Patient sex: F
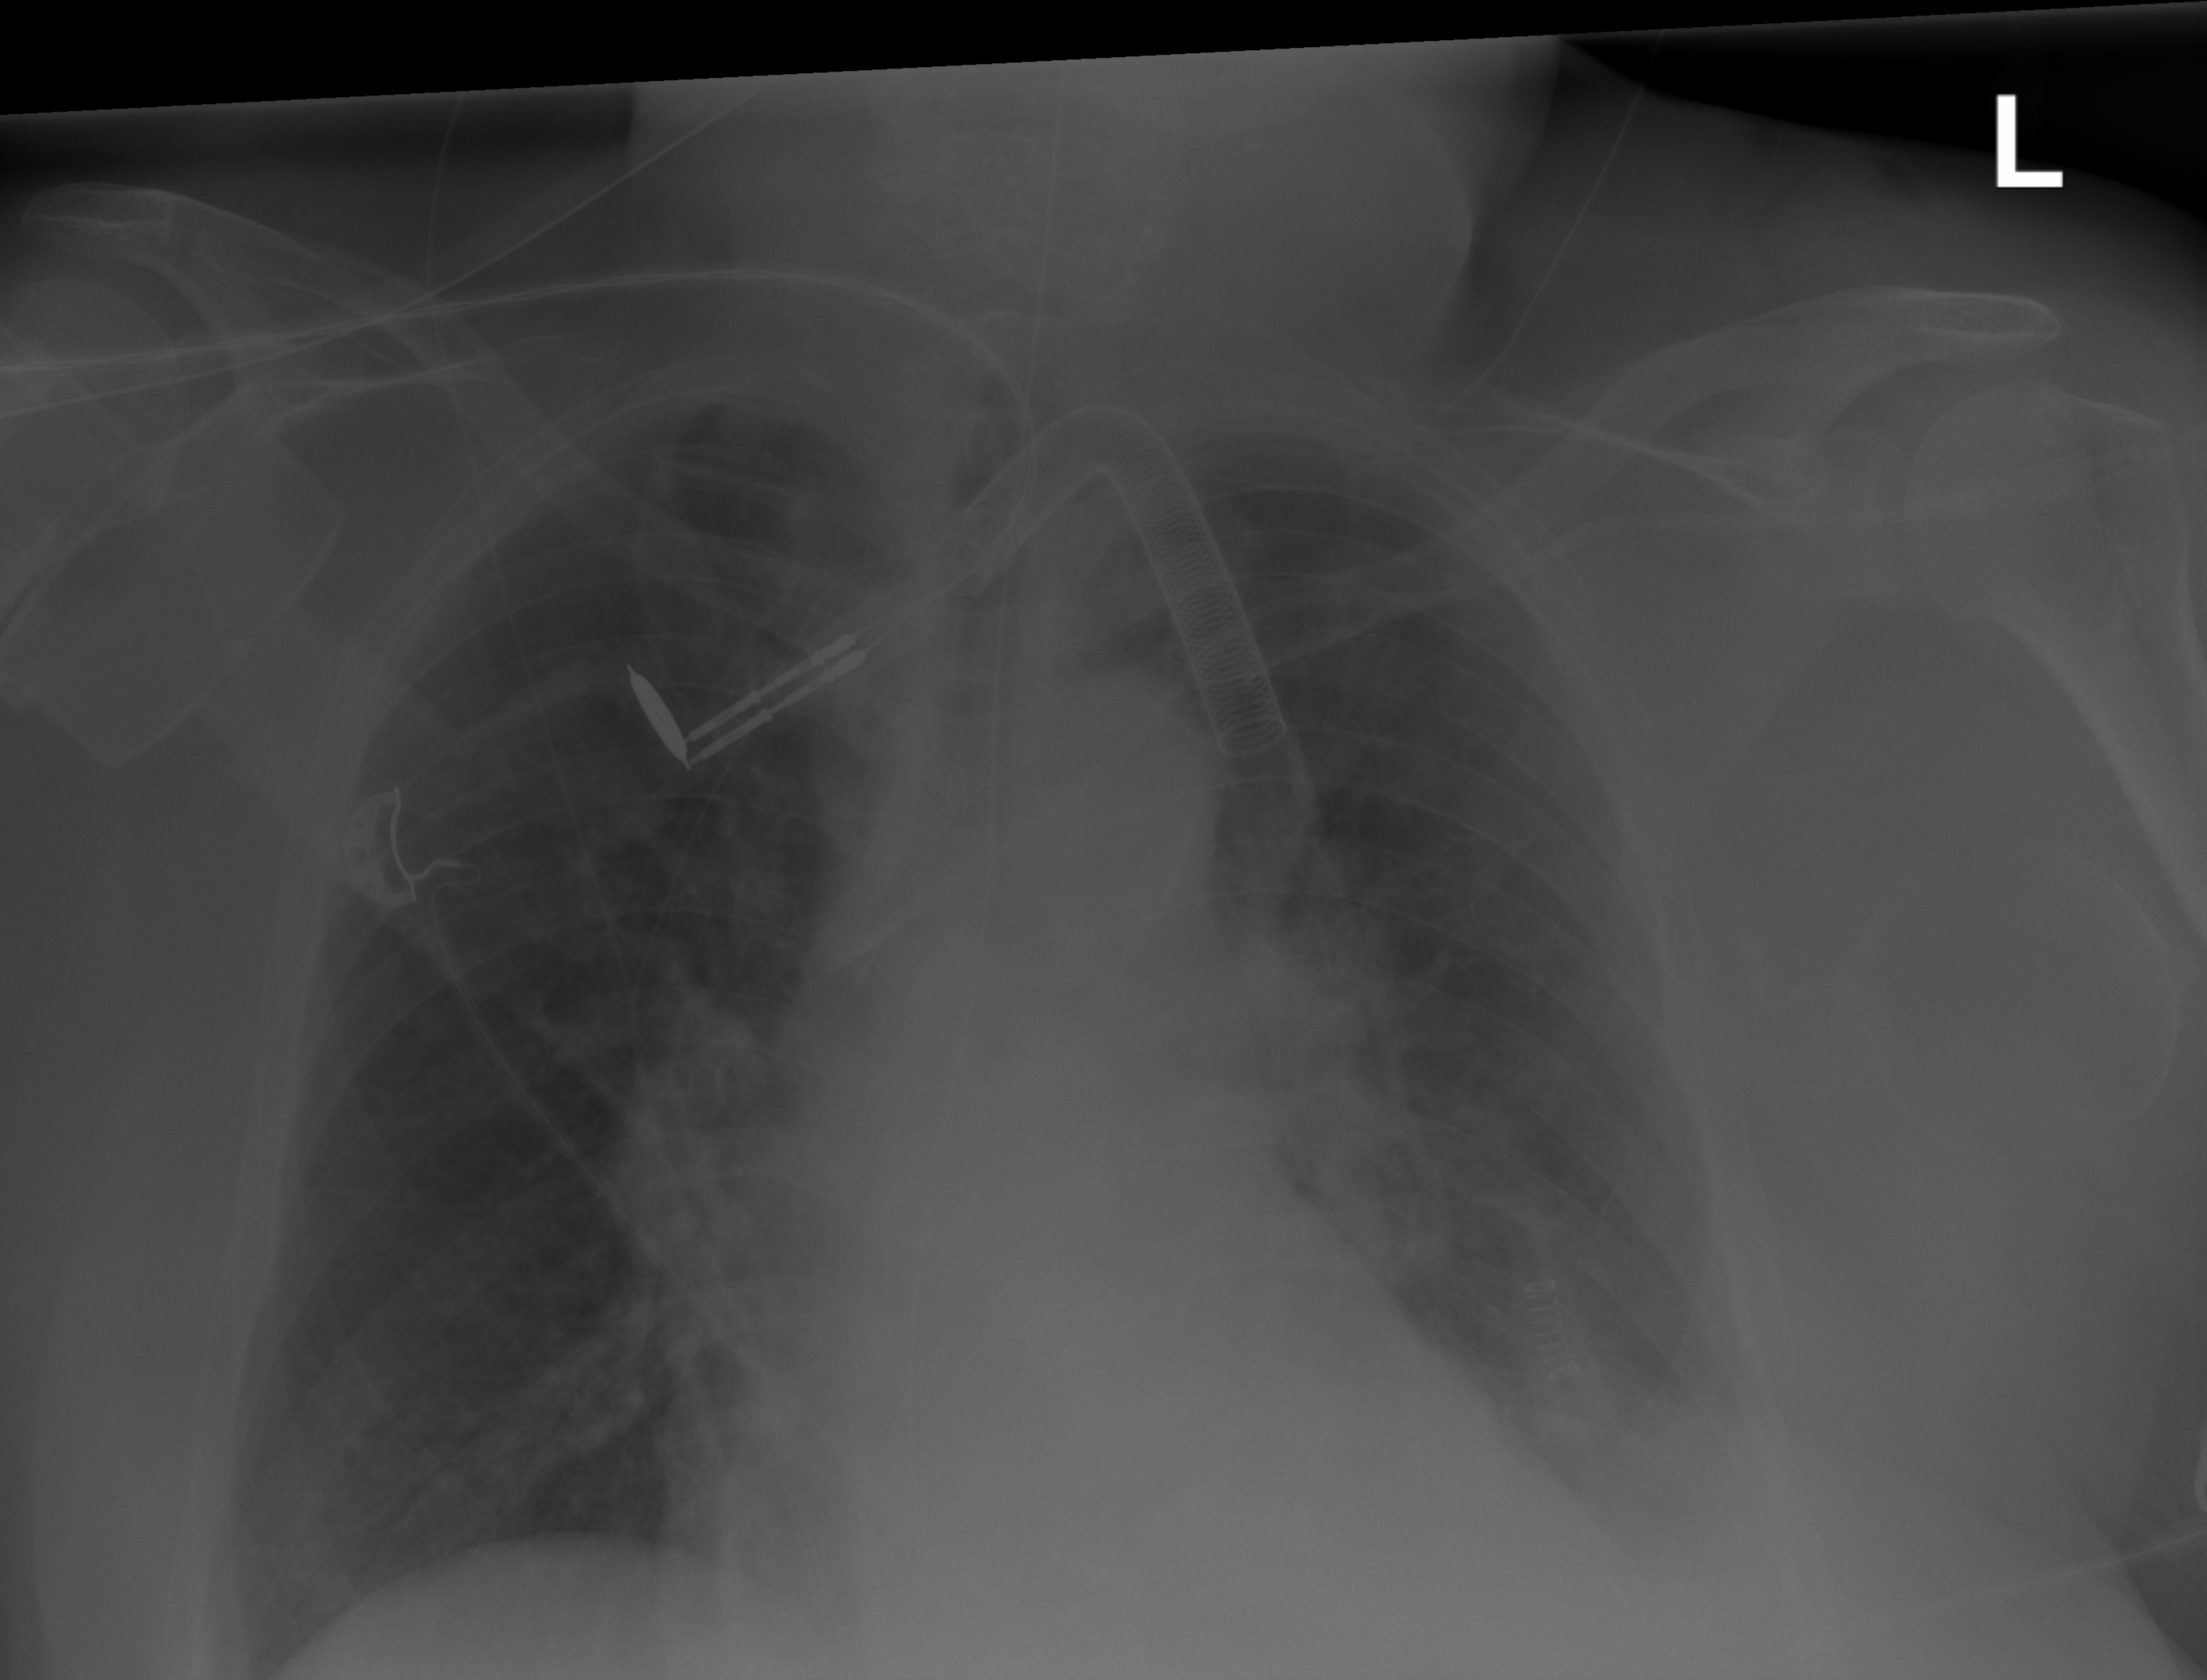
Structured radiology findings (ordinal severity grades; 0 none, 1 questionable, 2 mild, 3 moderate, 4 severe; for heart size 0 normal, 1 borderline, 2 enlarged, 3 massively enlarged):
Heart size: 2
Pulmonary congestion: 2
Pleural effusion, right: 0
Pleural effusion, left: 1
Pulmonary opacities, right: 0
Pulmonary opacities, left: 0
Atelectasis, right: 0
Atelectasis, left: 2